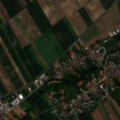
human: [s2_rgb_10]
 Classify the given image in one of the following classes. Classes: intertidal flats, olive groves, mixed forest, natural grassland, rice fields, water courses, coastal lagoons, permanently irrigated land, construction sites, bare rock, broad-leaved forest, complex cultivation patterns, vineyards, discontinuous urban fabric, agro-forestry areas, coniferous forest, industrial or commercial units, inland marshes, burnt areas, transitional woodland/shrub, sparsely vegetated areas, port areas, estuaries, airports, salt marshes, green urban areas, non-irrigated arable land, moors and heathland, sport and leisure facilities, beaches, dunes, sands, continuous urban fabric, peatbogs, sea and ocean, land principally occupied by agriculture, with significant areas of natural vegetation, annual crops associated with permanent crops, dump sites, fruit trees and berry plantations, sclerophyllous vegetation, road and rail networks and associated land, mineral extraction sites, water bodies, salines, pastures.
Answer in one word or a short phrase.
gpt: discontinuous urban fabric, non-irrigated arable land